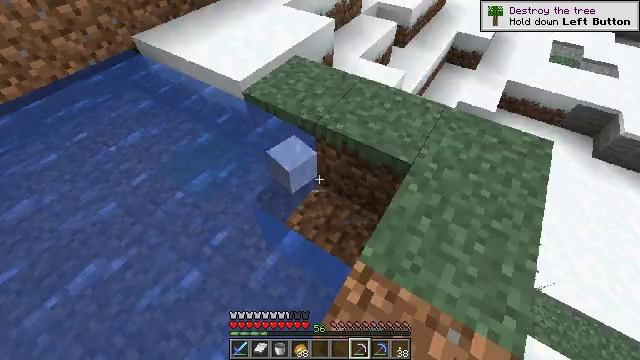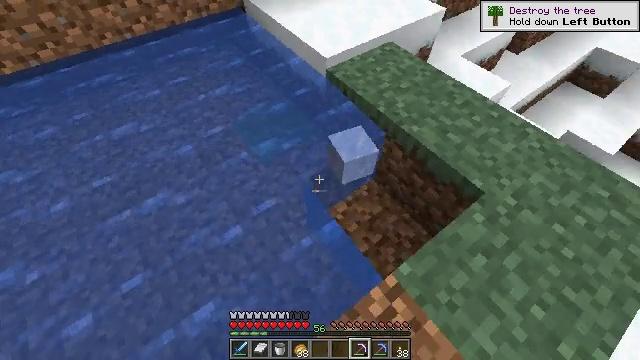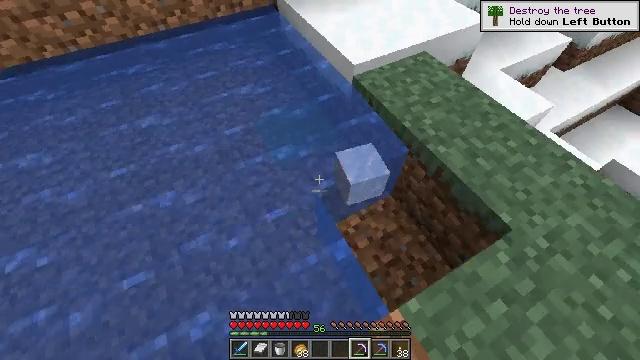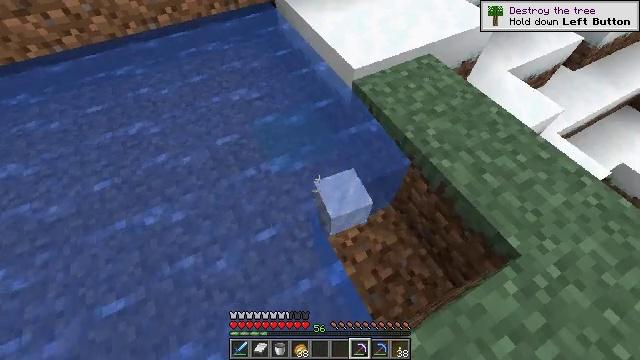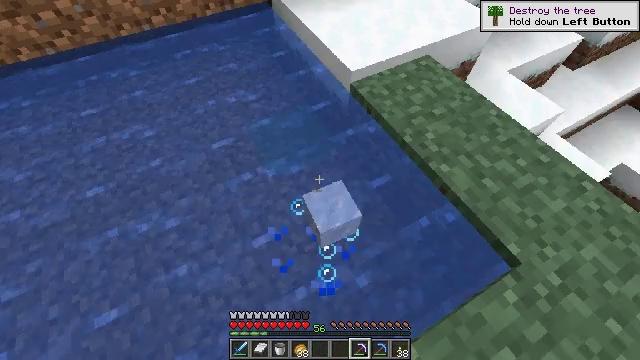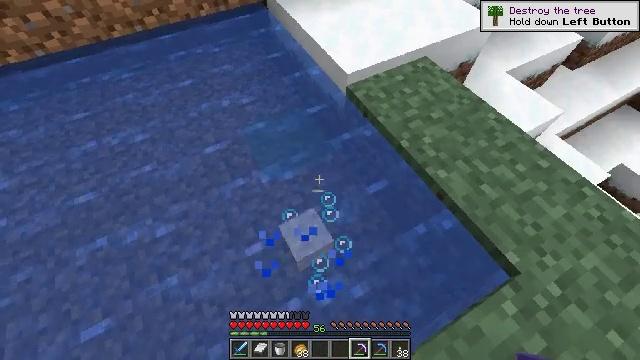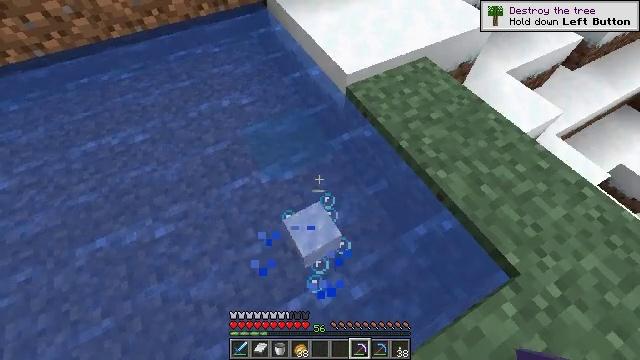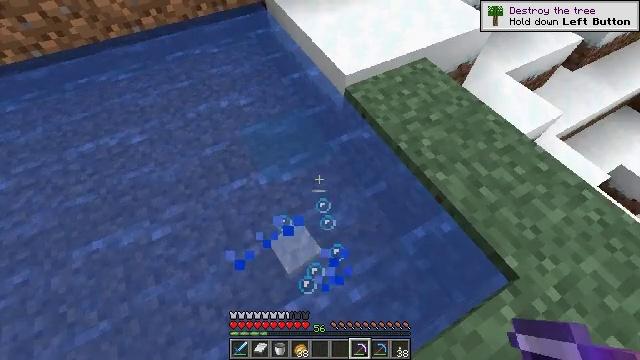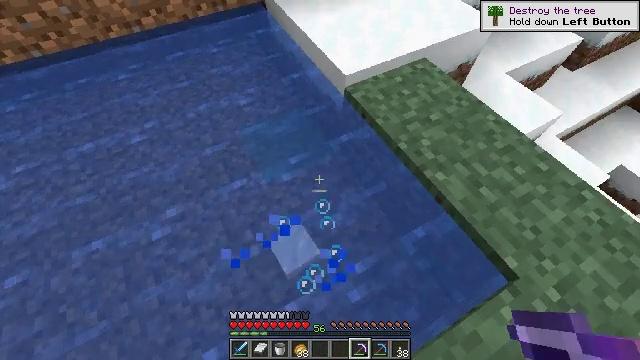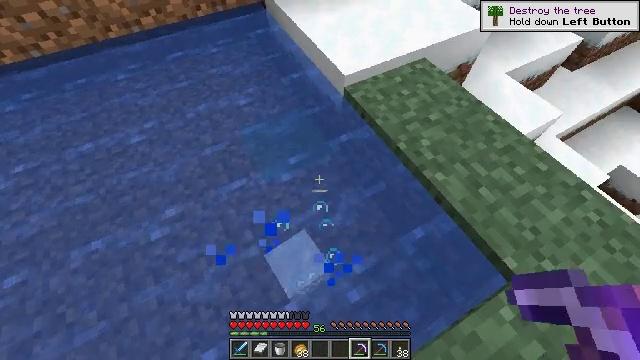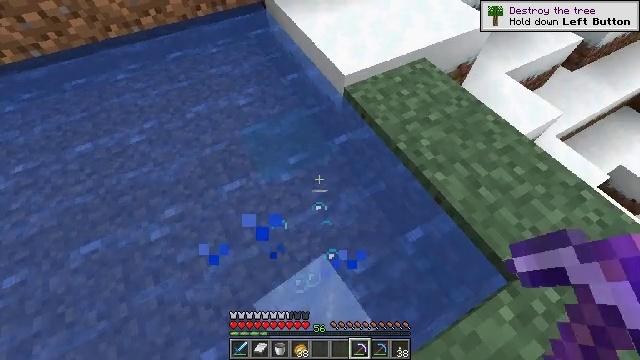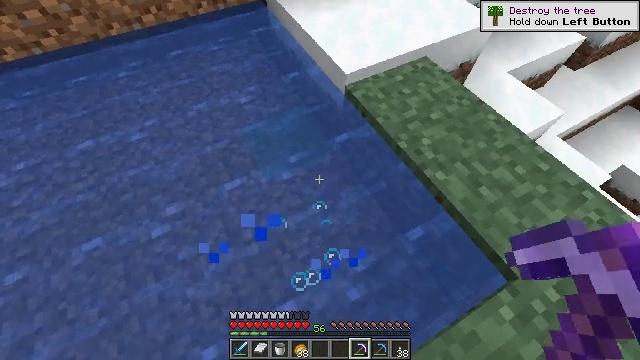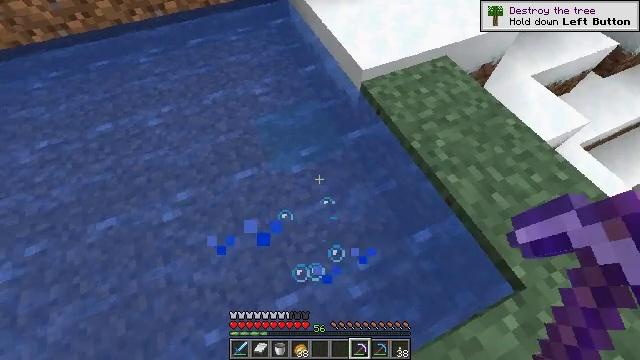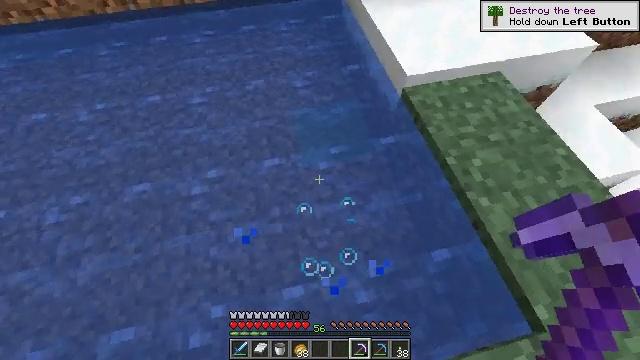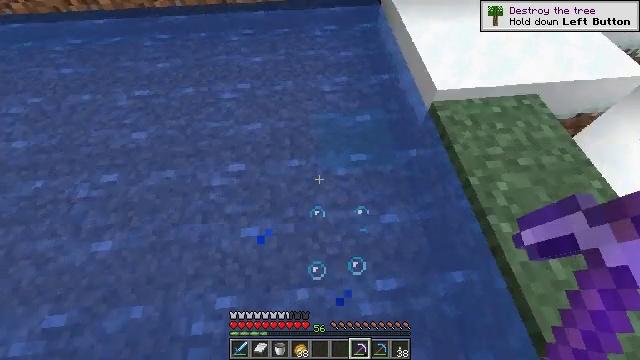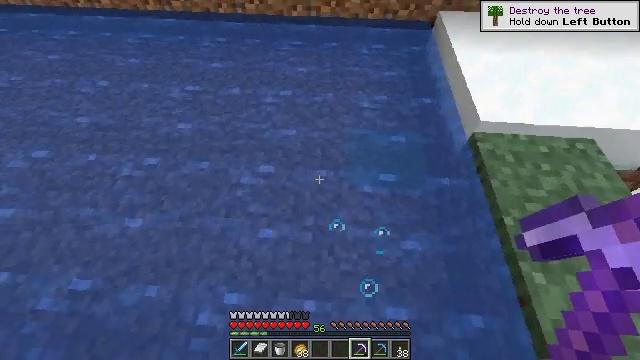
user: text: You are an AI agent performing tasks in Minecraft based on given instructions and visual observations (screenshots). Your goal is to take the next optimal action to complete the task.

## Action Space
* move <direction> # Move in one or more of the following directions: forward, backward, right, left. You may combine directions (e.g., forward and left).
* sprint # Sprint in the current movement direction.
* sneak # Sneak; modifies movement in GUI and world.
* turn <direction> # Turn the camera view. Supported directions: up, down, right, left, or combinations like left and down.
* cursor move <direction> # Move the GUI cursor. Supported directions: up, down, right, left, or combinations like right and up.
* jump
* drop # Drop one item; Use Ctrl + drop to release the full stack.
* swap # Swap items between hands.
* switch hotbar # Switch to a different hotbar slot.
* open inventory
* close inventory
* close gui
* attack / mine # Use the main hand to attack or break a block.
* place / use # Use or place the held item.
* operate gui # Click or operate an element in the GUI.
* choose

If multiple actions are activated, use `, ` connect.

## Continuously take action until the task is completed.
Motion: motion action
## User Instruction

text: Gather ice for building or crafting.
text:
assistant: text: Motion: move forward
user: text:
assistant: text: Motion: move forward, turn left
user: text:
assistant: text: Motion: turn down
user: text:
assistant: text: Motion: no_op
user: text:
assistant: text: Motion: no_op
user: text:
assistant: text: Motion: no_op
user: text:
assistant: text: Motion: no_op
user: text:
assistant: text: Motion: no_op
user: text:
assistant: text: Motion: no_op
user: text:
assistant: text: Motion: no_op
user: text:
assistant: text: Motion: no_op
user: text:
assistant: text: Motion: turn left and down
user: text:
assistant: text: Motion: turn left
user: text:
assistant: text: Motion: turn left and up
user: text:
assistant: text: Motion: turn left and up
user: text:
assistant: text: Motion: turn left and up
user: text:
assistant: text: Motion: turn left and up
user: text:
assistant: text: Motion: turn left and up
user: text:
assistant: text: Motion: turn left and up
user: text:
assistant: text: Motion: turn left and up
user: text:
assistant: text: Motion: turn left and up
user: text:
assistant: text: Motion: turn left
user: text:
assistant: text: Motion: turn left and up
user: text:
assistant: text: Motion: move forward, turn left
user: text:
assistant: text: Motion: move forward, turn left
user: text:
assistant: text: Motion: move forward
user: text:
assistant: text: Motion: move forward
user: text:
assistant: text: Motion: move forward
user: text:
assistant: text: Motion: move forward
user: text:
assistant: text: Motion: move forward